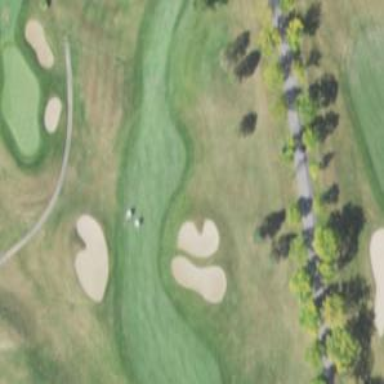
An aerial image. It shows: View of golf hole.